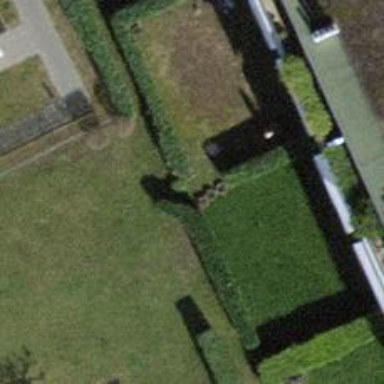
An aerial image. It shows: Hedge acting as barrier.